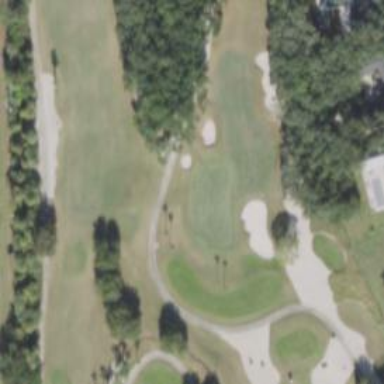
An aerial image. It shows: Golf hole.